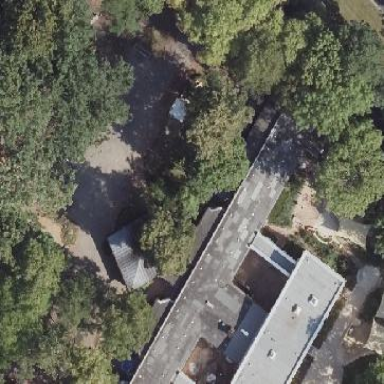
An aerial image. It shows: Kindergarten surrounded by fence.